Aerial crown-view tile of a tropical tree (Barro Colorado Island, Panama), acquired 20250715:
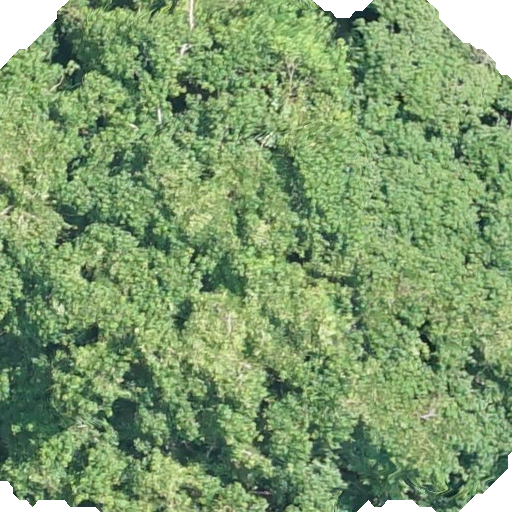
Species: Hura crepitans
GBIF accepted scientific name: Hura crepitans
Crown area: 443.981 m²